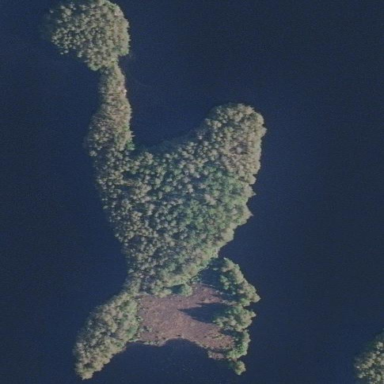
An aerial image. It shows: Island covered with woodland.